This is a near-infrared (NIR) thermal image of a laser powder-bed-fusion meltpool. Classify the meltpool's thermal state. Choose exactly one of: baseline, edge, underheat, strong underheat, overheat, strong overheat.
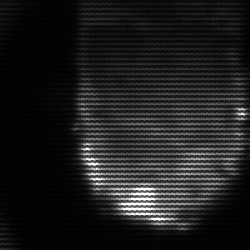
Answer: baseline